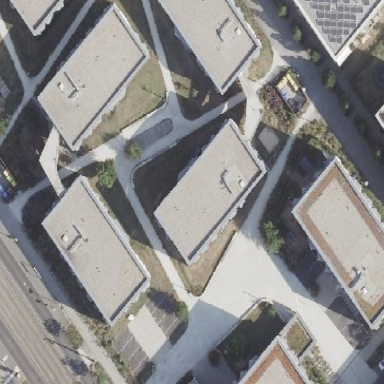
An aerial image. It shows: Dormitory building.